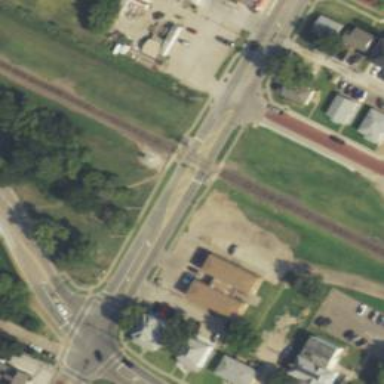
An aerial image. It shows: Crossing for the railway.